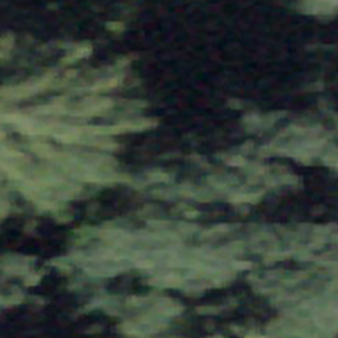
Label: other